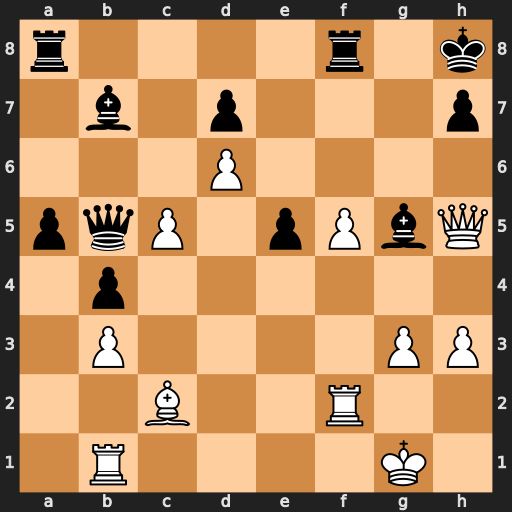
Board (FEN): r4r1k/1b1p3p/3P4/pqP1pPbQ/1p6/1P4PP/2B2R2/1R4K1
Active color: w
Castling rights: -
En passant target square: -
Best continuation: f6 e4 Qxg5